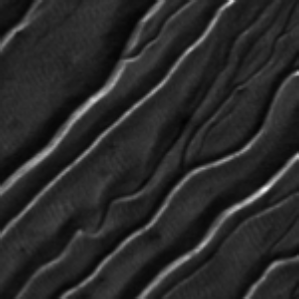
Label: frost